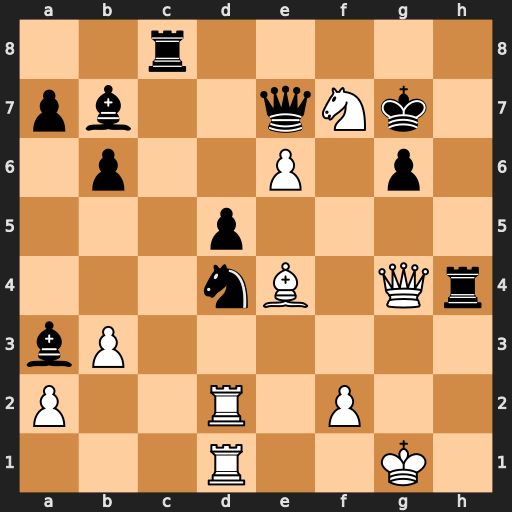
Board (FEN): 2r5/pb2qNk1/1p2P1p1/3p4/3nB1Qr/bP6/P2R1P2/3R2K1
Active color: w
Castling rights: -
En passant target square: -
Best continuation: Qxg6+ Kf8 Rxd4